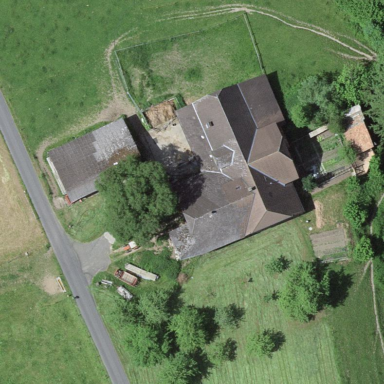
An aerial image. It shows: Farmyard area.